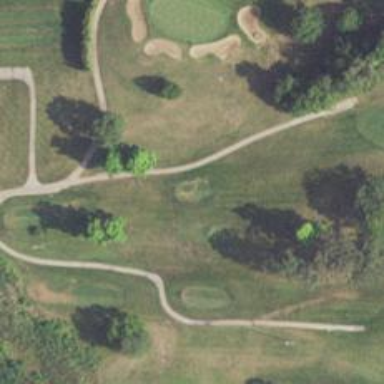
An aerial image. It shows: Path used for both walking and golf.